What distinguishes these two images?
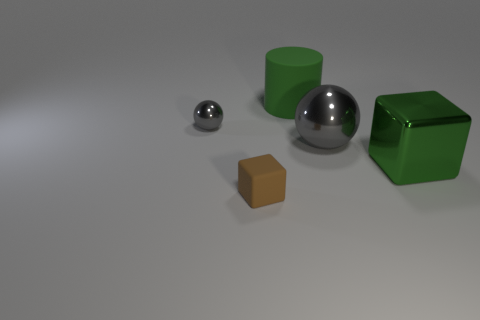
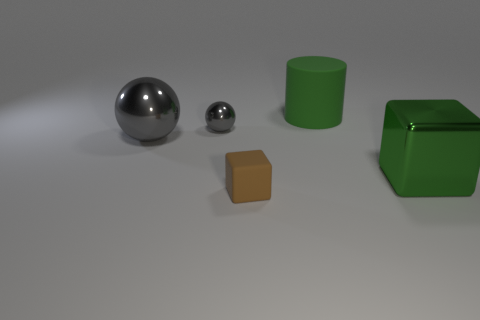
the large shiny sphere moved
the large gray object moved
the big gray object moved
the big gray metallic sphere on the right side of the small brown matte block moved
the large gray metal sphere moved
the large gray shiny ball that is behind the big green cube is in a different location
the big gray metallic sphere that is to the right of the brown rubber block changed its location
the large gray shiny sphere that is to the right of the brown rubber block is in a different location